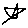
Label: star